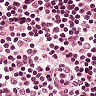
Metastatic tissue present: no